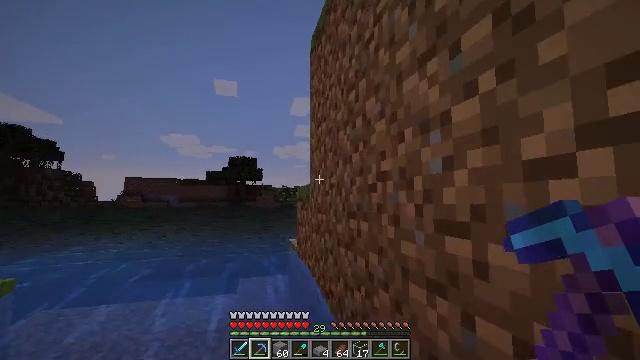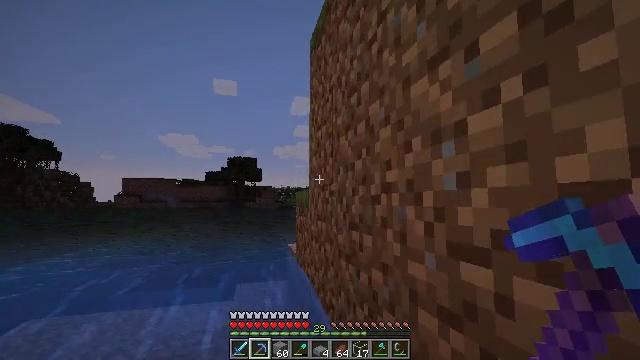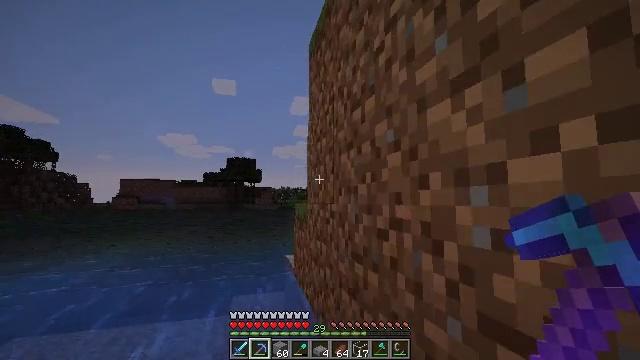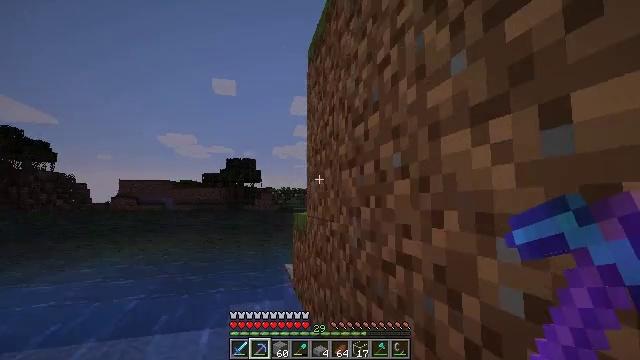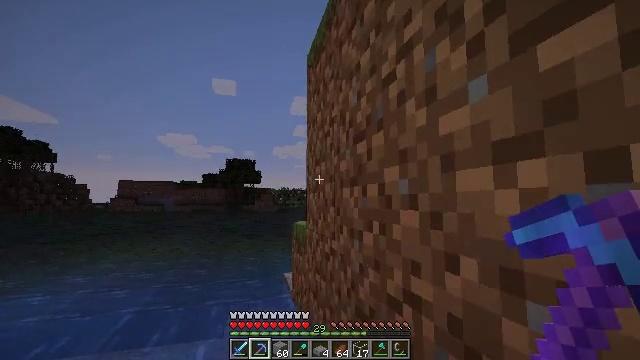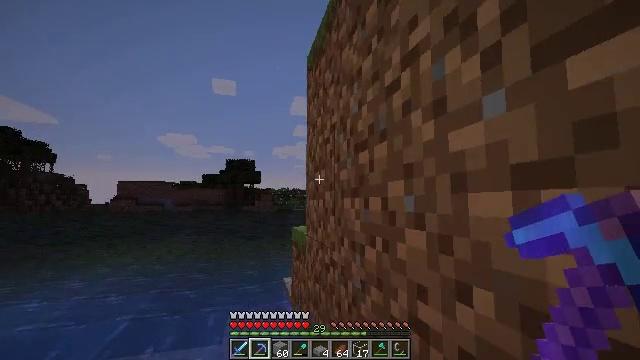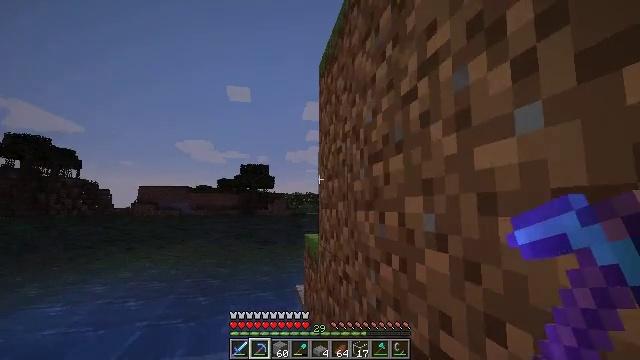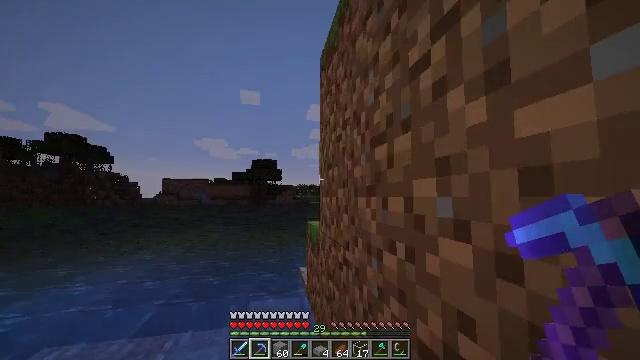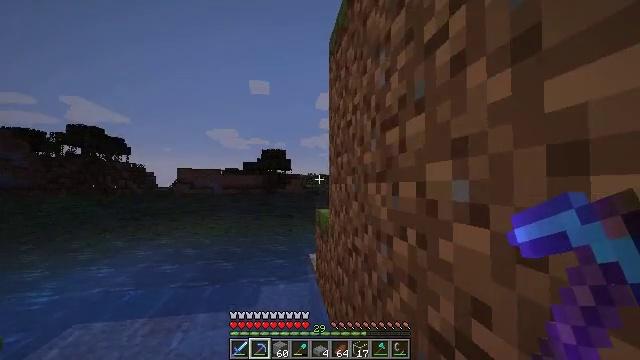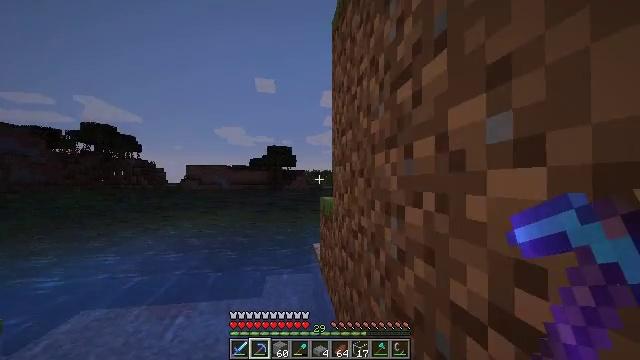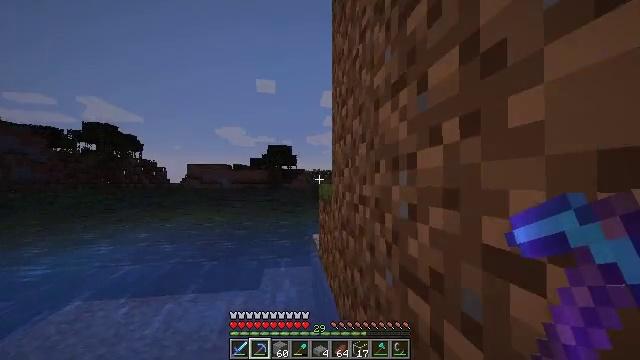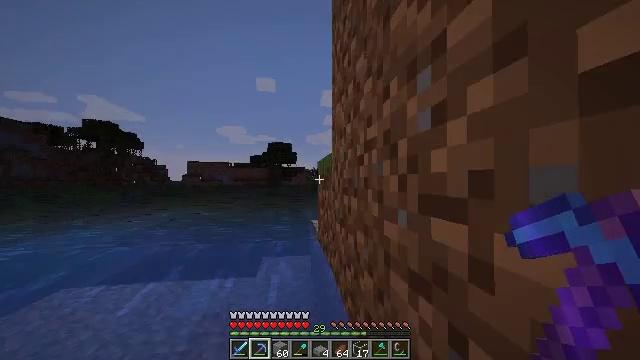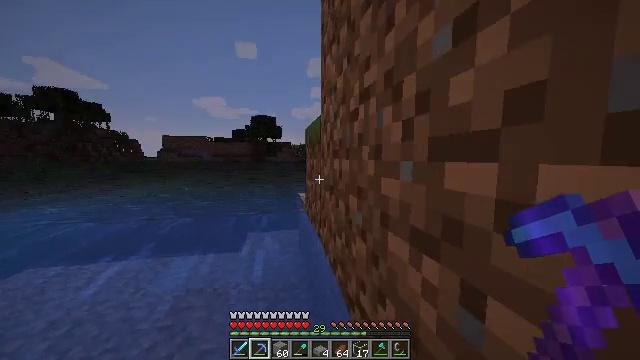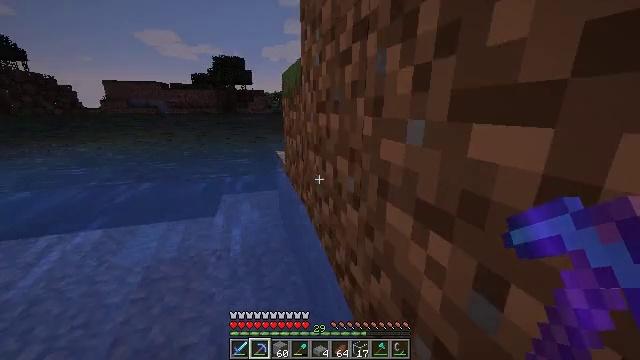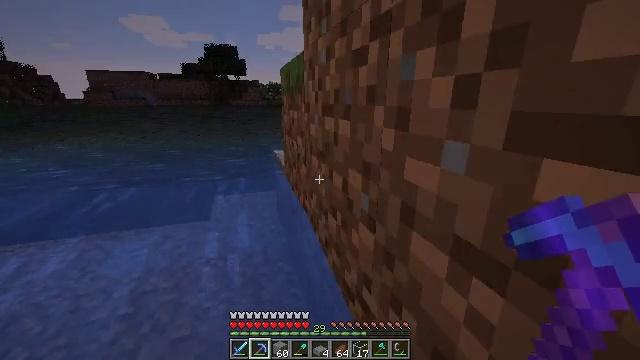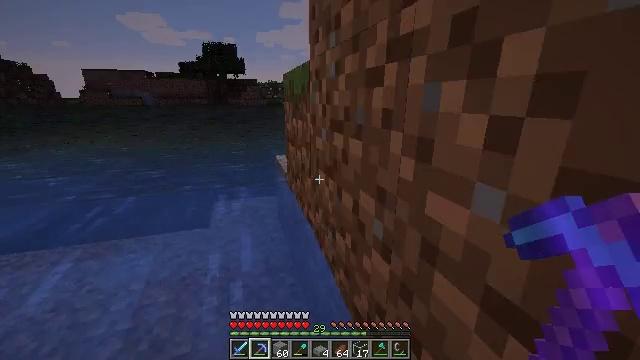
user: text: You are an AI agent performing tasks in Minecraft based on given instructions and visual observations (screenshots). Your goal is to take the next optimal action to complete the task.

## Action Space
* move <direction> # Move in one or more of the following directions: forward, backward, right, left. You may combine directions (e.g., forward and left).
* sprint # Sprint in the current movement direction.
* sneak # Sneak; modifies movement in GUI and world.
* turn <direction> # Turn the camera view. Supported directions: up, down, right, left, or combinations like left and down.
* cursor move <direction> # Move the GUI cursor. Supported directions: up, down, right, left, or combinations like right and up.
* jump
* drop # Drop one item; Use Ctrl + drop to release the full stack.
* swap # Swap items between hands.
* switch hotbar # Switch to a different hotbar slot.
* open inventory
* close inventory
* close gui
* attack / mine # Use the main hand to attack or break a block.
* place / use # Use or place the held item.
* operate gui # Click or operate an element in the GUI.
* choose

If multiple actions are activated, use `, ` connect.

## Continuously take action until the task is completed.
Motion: motion action
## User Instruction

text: craft item air
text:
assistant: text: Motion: move forward, sprint, jump
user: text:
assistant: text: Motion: move forward, sprint, jump
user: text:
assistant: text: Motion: move forward, sprint, jump
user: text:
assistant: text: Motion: move forward, sprint, jump
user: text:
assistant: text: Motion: move forward, sprint, jump
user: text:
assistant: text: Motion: move forward, sprint, turn left, jump
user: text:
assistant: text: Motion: move forward, sprint, turn down, jump
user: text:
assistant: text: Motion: move forward, sprint, turn left and down, jump
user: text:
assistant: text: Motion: move forward, sprint, turn left, jump
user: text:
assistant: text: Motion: move forward, sprint, jump
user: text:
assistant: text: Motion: move forward and move left, sprint, jump
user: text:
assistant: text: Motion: move forward and move left, sprint, turn right and down, jump
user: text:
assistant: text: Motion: move forward and move left, sprint, turn right and down, jump
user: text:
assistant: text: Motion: move forward and move left, sprint, turn down, jump
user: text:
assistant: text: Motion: move forward and move left, sprint, jump
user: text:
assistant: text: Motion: move forward and move left, sprint, jump
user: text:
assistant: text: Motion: move forward and move left, sprint, jump
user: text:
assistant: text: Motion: move forward, sprint, jump
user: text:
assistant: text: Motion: move forward, sprint, jump
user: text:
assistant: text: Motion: move forward, sprint, jump
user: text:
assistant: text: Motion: move forward, sprint, jump
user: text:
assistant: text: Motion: move forward, sprint, jump
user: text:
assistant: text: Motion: move forward, sprint, jump
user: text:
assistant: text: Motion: move forward, sprint, jump
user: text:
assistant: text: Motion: move forward, sprint, jump
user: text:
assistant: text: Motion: move forward, sprint, jump
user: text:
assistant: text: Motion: move forward, sprint, jump
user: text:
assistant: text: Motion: move forward, sprint, jump
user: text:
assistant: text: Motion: move forward, sprint, jump
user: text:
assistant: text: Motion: move forward, sprint, jump